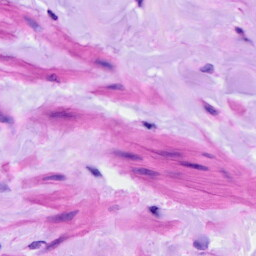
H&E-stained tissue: Ovarian